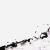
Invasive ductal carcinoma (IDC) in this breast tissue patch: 0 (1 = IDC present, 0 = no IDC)